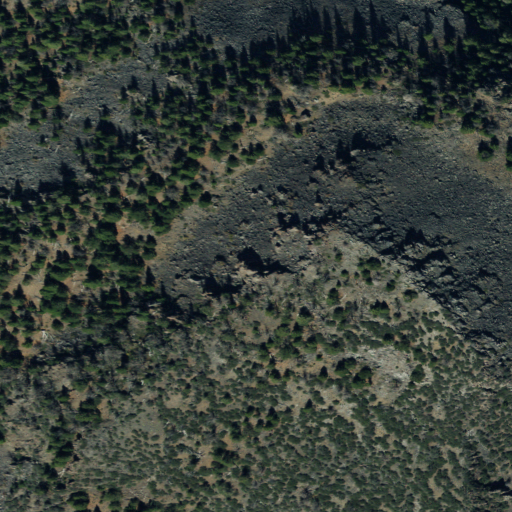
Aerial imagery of mountain in Idaho named Meadow Peak containing evergreen forest and shrub